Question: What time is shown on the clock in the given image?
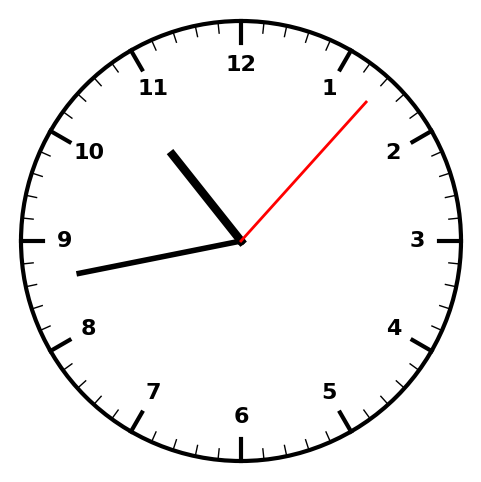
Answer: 10:43:07